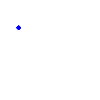
Particle: proton